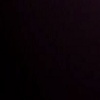
Label: space